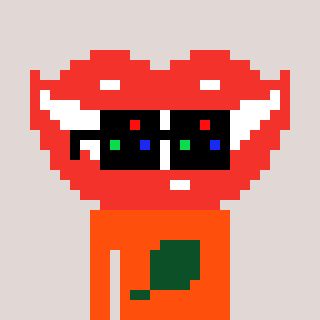
a pixel art character with square black sunglasses, a smile-shaped head and a orange-colored body on a warm background